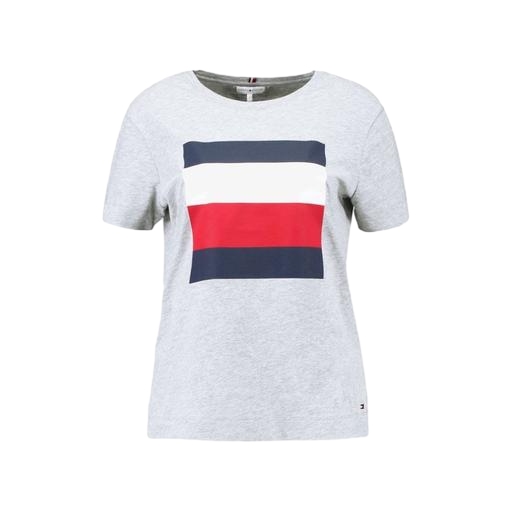
graphic tee, colorblock graphic tee, graphic t, white background